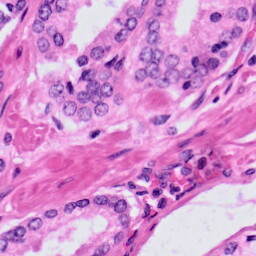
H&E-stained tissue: Prostate